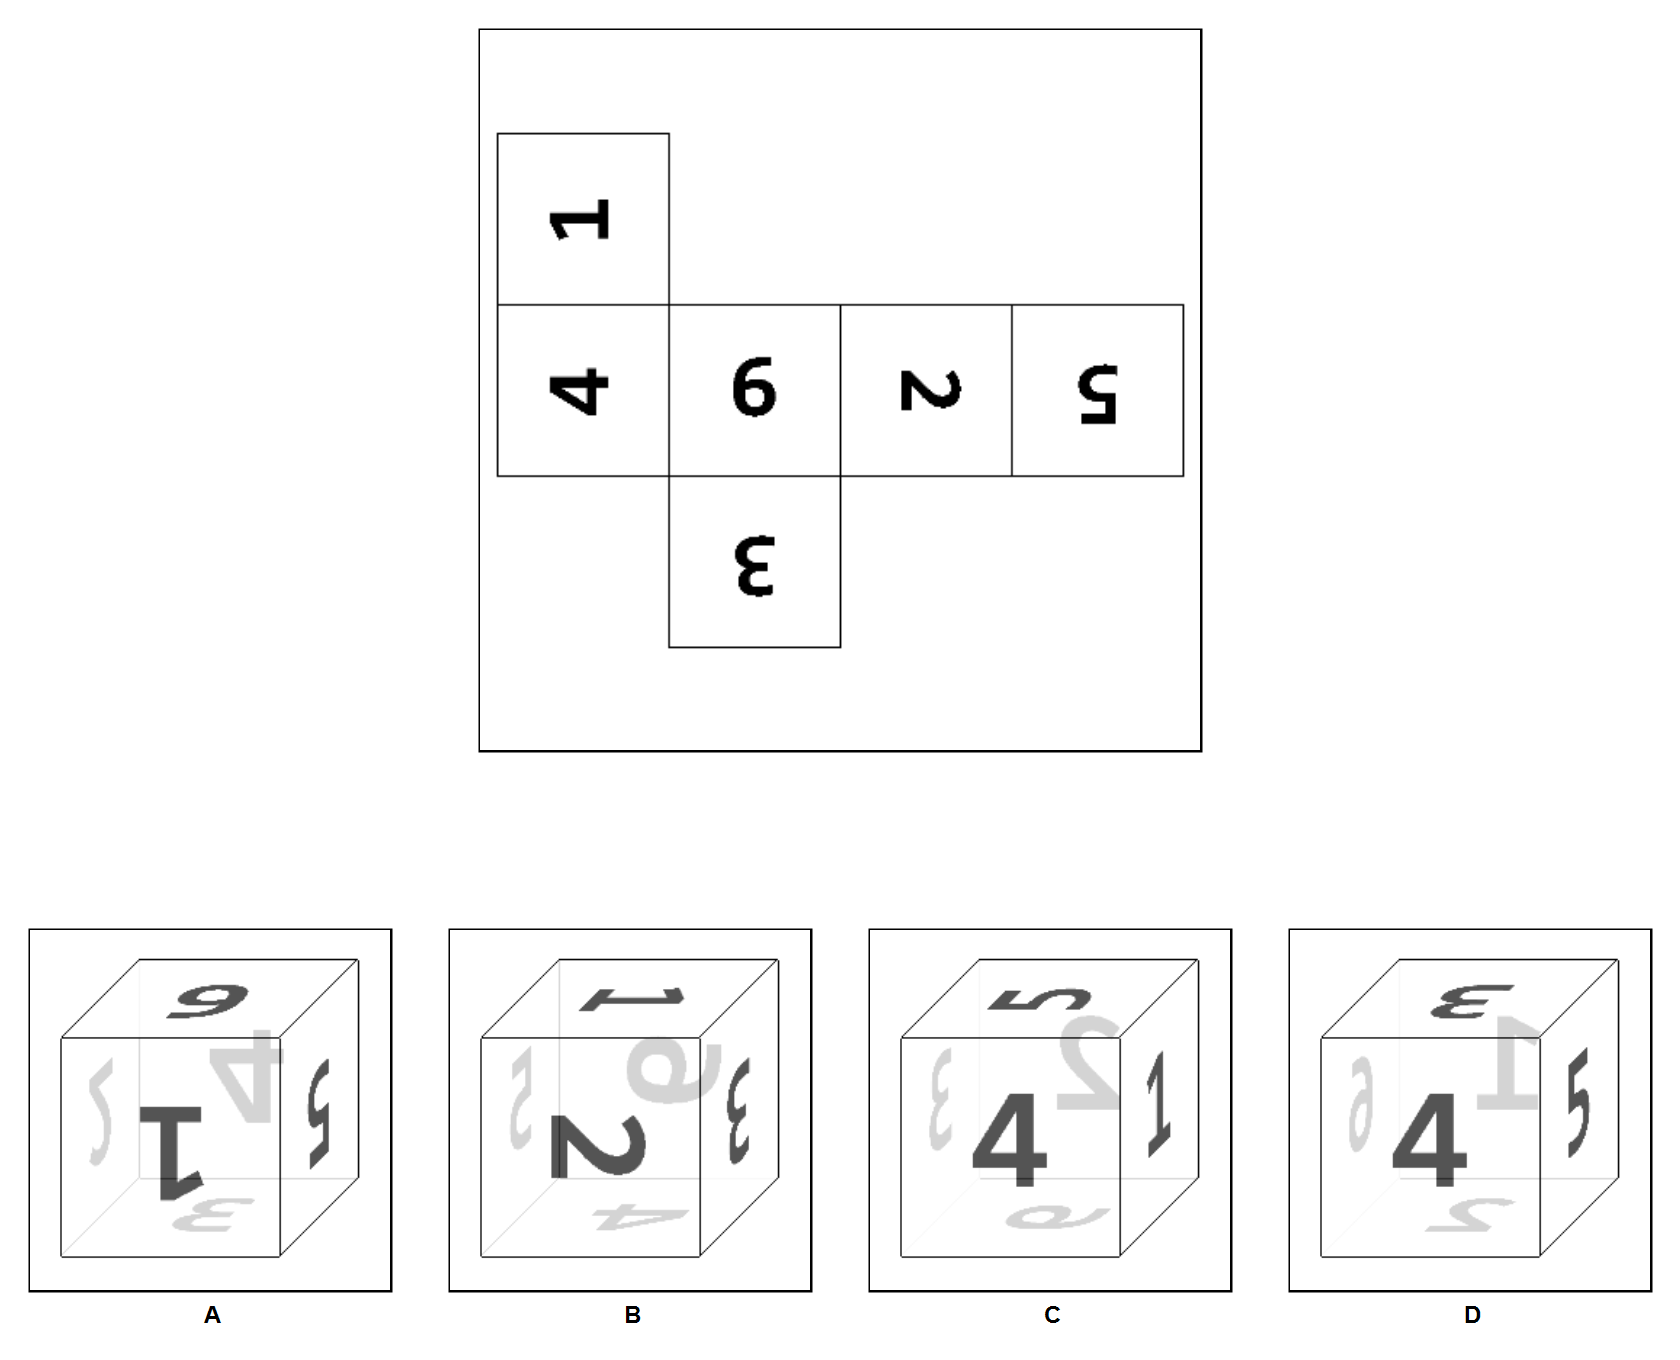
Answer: C